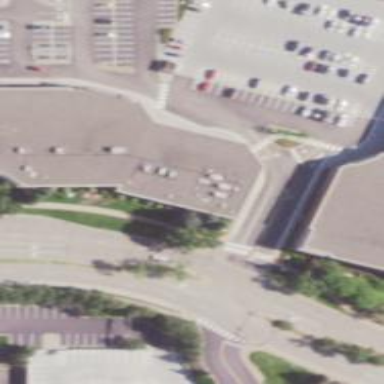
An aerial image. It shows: Retail building which is mall.